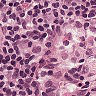
Metastatic tissue present: no